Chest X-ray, PA view. Patient: 20 years old, sex M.
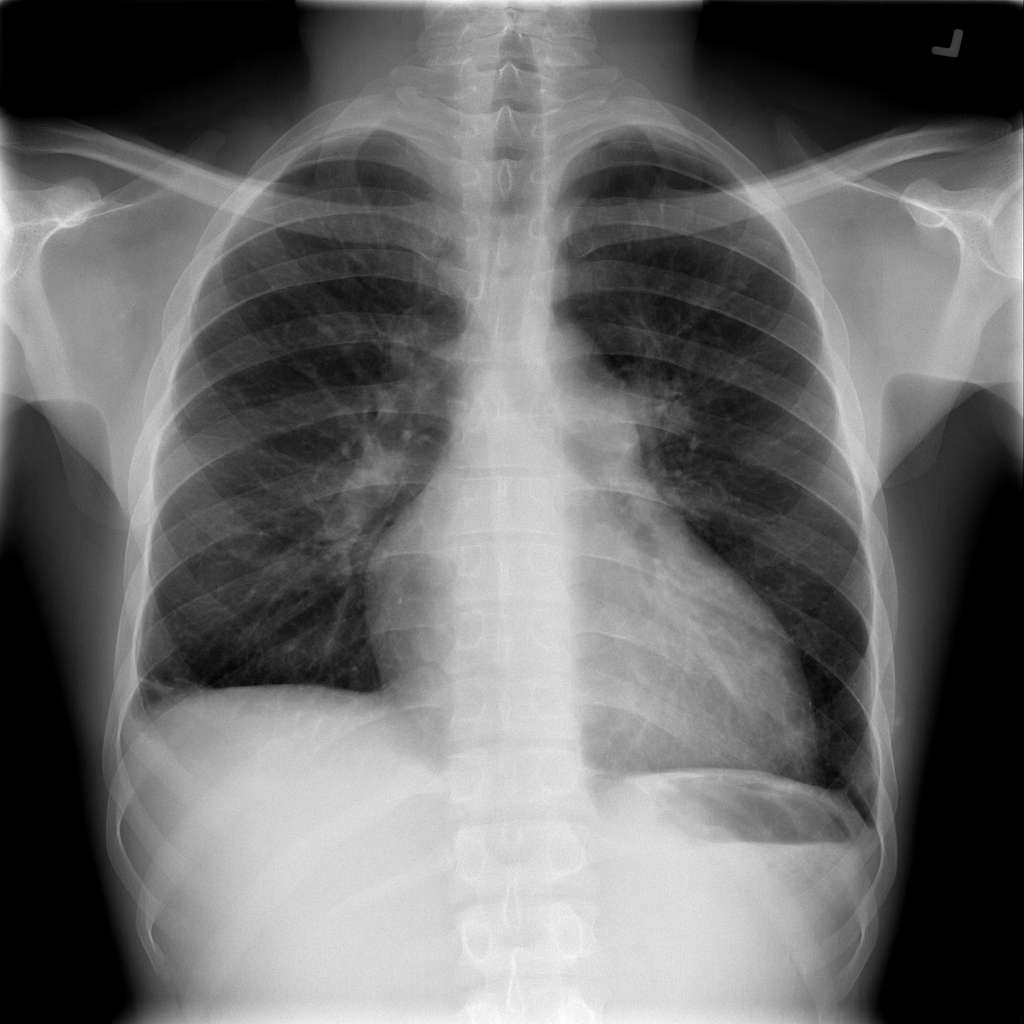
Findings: No Finding